Question: In my XNA 3D game, for some reason, the depth buffer is off and ignored - even though I've done everything I can find to enable it (which admittedly isn't much, but it's supposed to be simple... not to mention default)
Before the models are rendered:
'''
global.GraphicsDevice.DepthStencilState = DepthStencilState.Default;
'''
Somewhere earlier:
'''
graphics.PreferredDepthStencilFormat = DepthFormat.Depth24Stencil8;
graphics.ApplyChanges();
'''
the models are rendered using a Vertex/Index list with device.DrawUserIndexedPrimitives and a BasicEffect.
It comes out like this:

The purple object is very far from the camera, and is drawn 1st.
The gray object is very near the camera, and is drawn 2nd.
The blue object is medium-distance to the camera and is drawn 3rd.
The gray object is rendering the blue object - that is correct if you're going off the draw order, but I want it to organize by distance from the camera (Using the depth buffer), in which case the gray object should draw in front of the blue object.
(And, no, just quickly sorting them manually, while it may provide a temporary solution, is not the way to fix this problem)
-
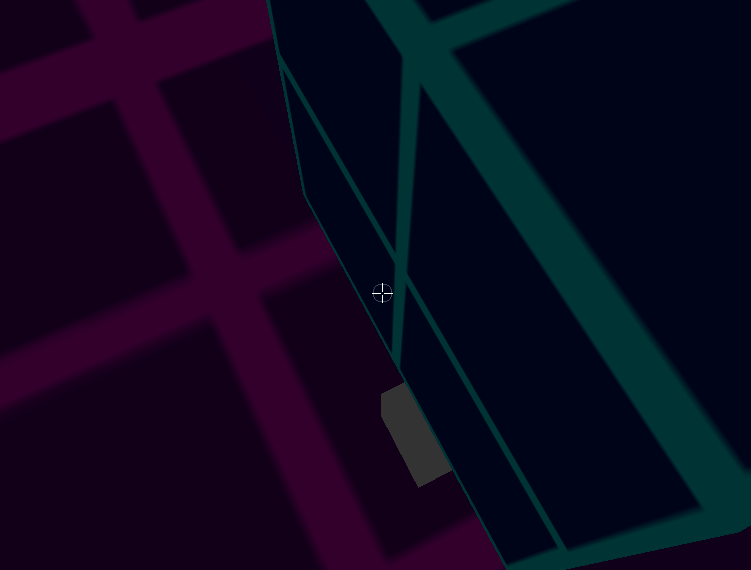
Answer: Well I found what I missed on my own after searching randomly:
A RenderTarget2D has its DepthBuffer disabled by default.
I just had to set the DepthFormat on the rendertarget I was drawing too.
Knew I missed something obvious...
(I'll green-check-mark-this in 4 hours when the site lets me.)
ED: that is, unless, in that time, somebody posts a nice list of everywhere XNA depth buffer data could/should be set, to better help people who might find this topic by google.